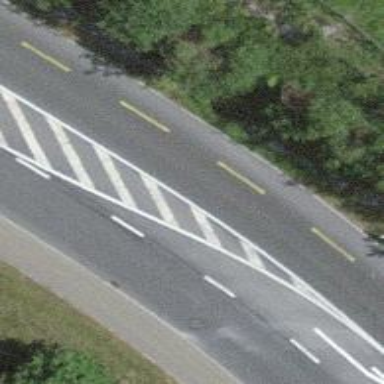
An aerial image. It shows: Primary highway with cycle lane on the left and cycle track on the right.